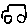
Label: car